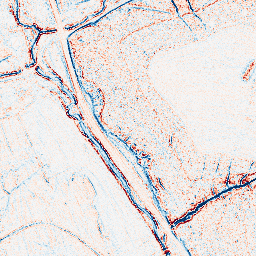
Category: edge_preserving
Decomposition family: bilateral
Decomposition parameters: d: 5
sigma_color: 50
sigma_space: 75
Upsampling method: sinc_hamming
Upsampling parameters: scale: 2
kernel_size: 8
Upsampling scale: 2